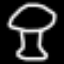
Label: mushroom